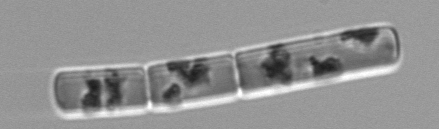
Label: Guinardia_delicatula